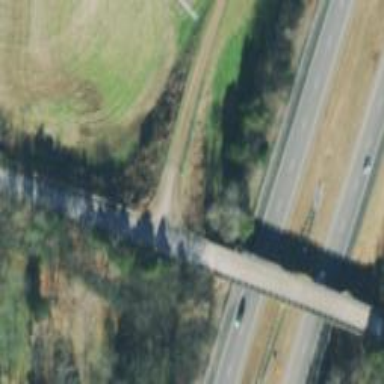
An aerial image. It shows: Unclassified road on viaduct bridge.